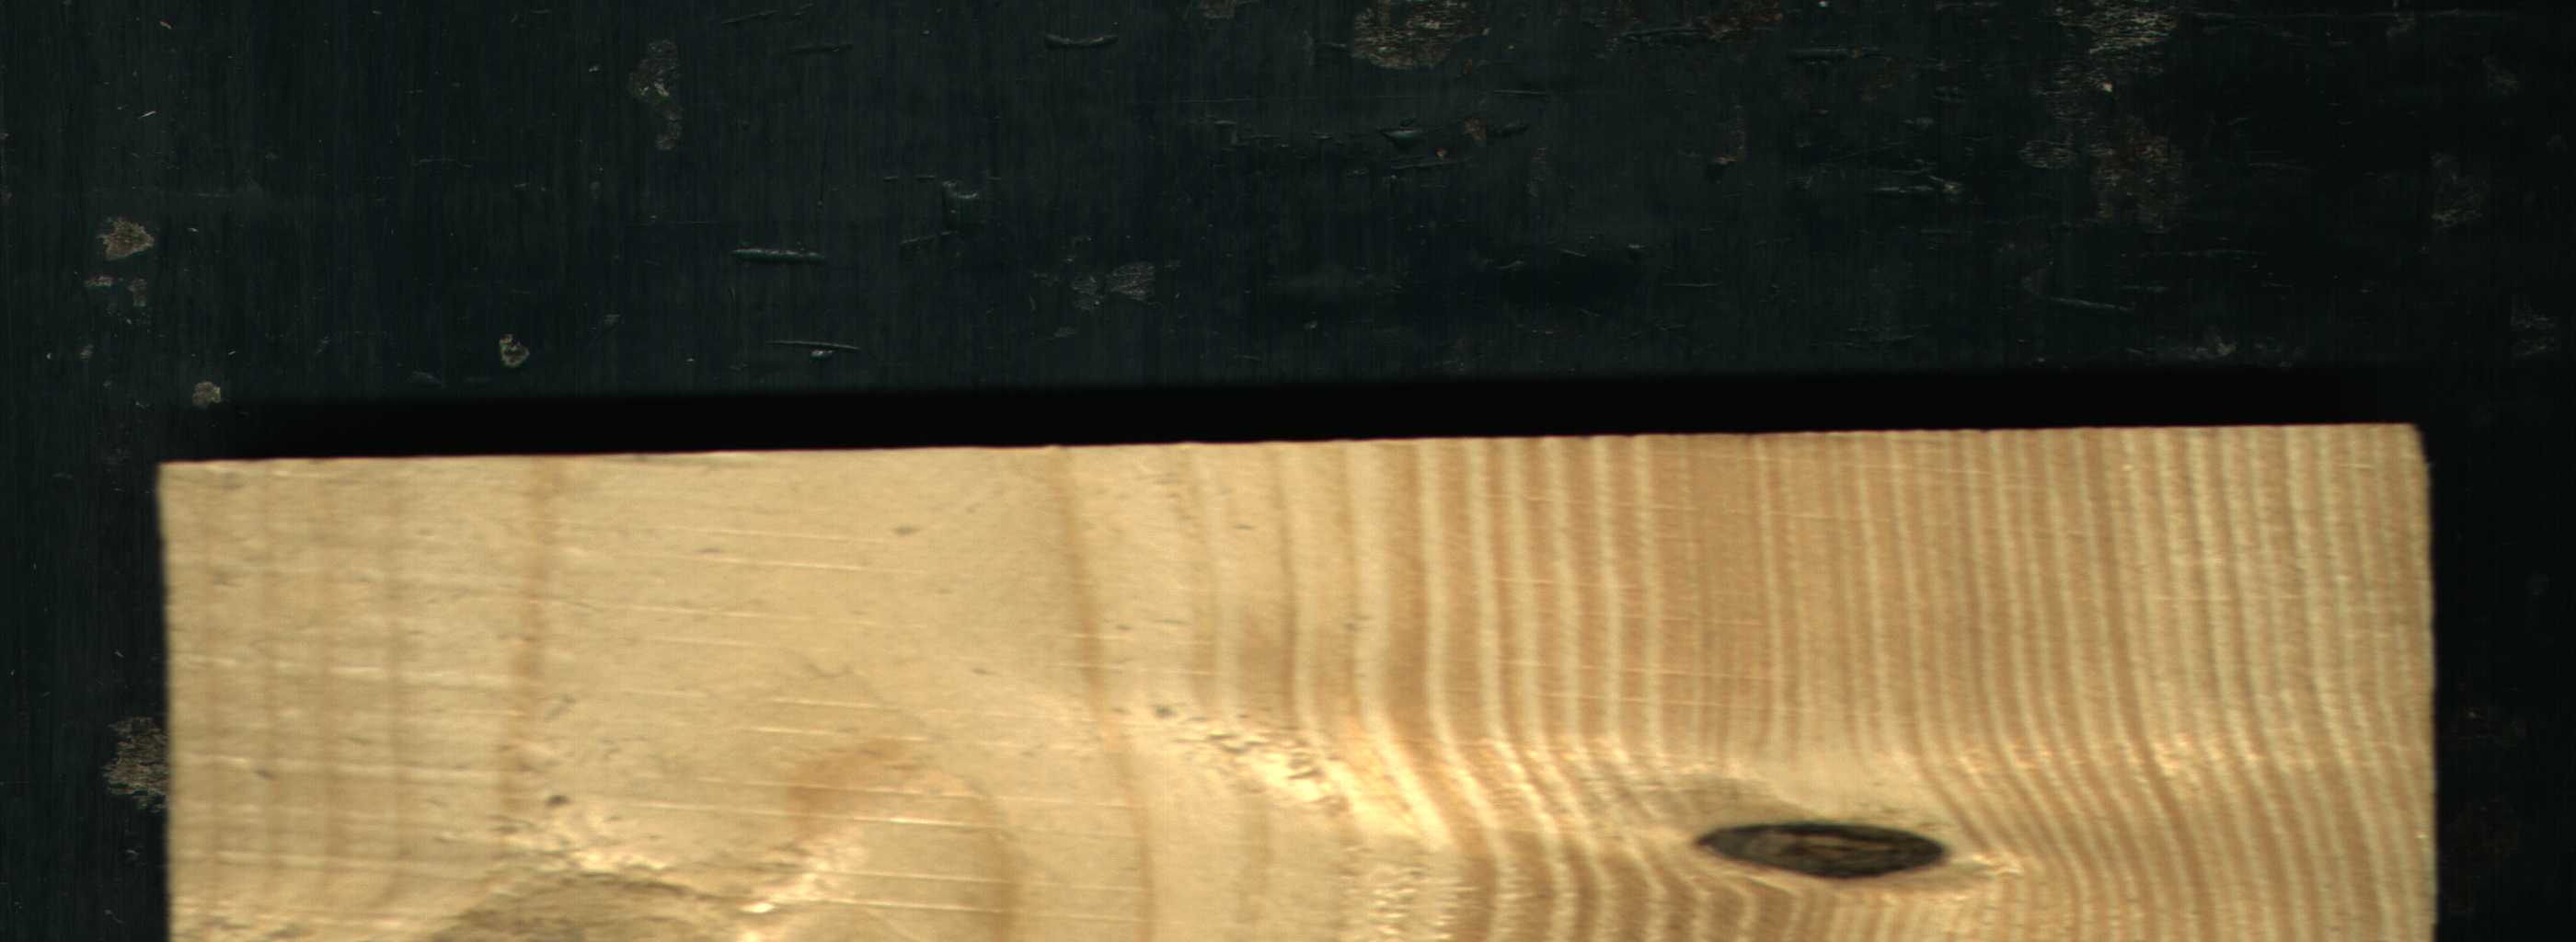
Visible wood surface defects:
Dead_Knot